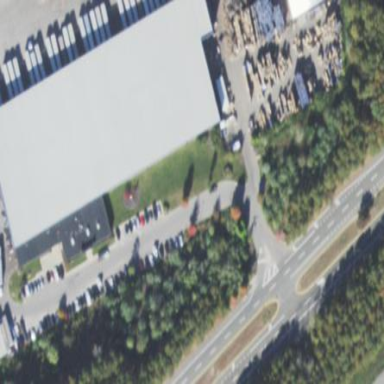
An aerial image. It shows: Warehouse.